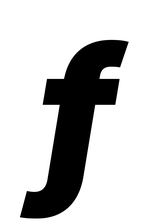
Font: Inter-Italic_Black_Italic